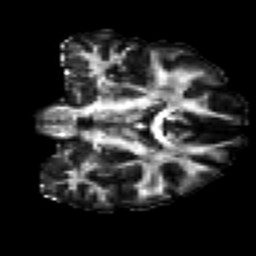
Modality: FA
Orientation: coronal
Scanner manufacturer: siemens
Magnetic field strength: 3 T
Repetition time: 7.8 s
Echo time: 0.09 s